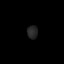
Tissue: lung
Cell type: Endothelial cells
Senescence score: 0.1748
Nuclear area (px): 139
Mean DAPI intensity: 37.403